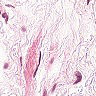
Metastatic tissue present: no